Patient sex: M
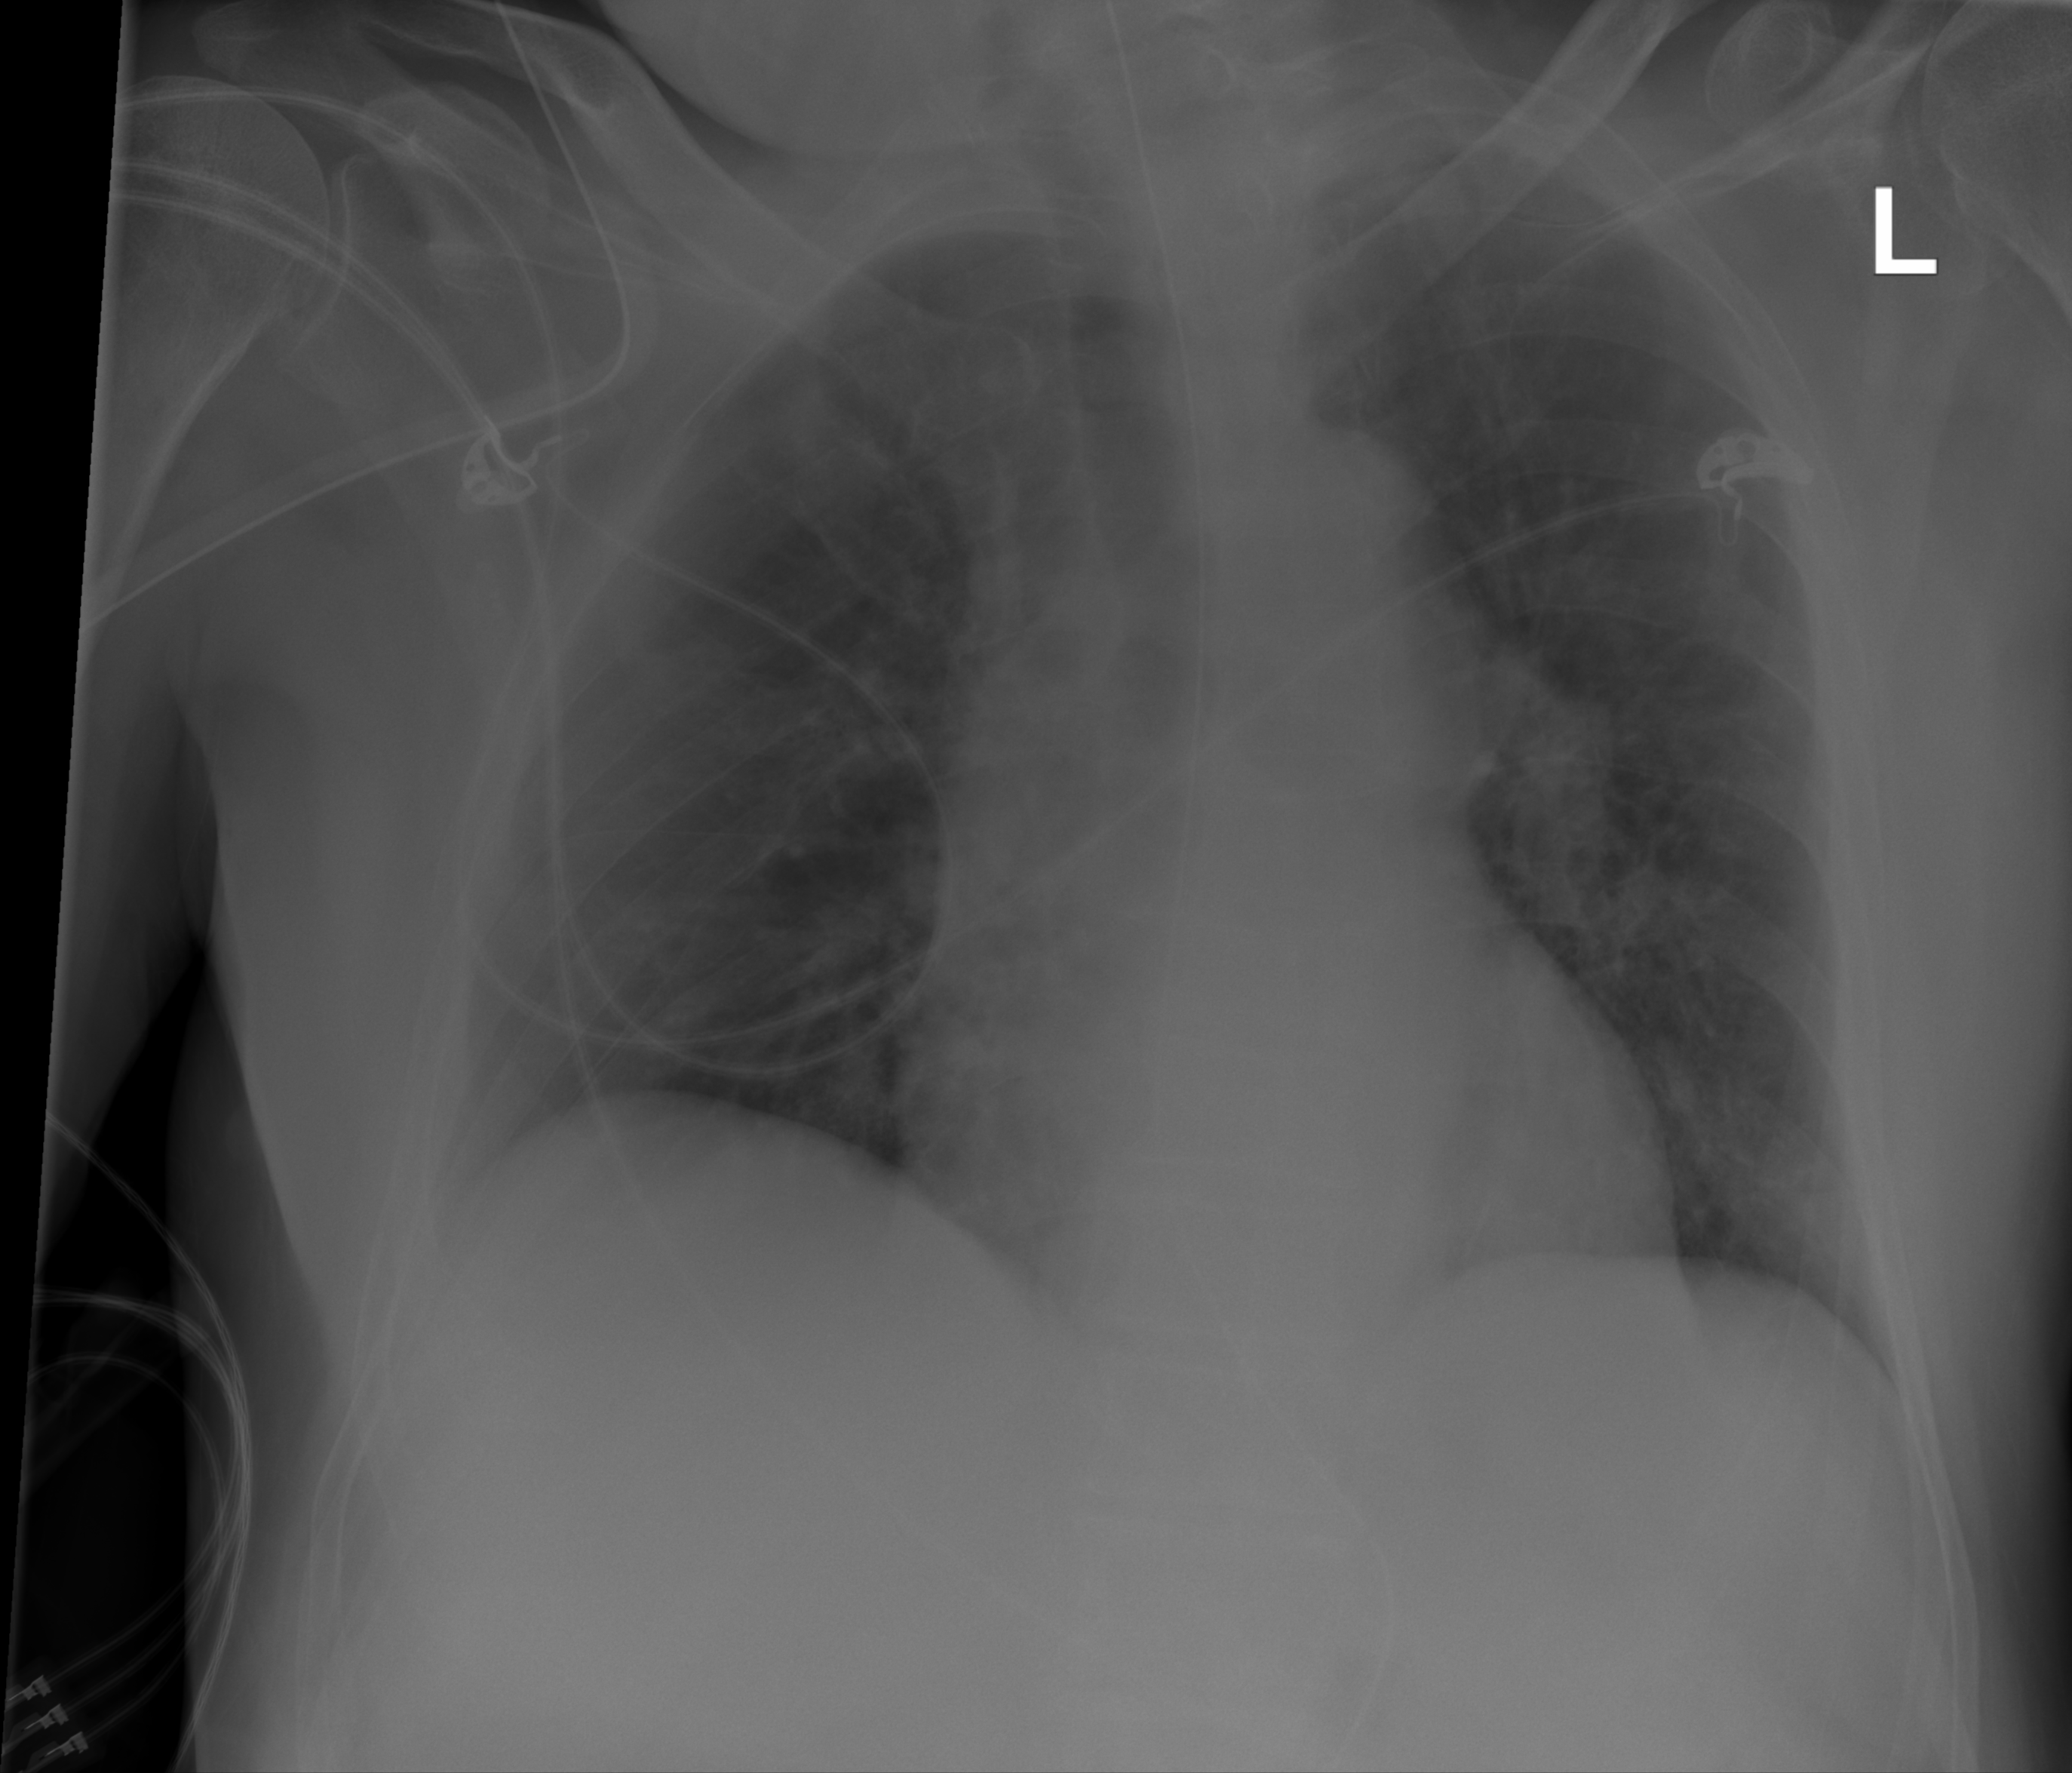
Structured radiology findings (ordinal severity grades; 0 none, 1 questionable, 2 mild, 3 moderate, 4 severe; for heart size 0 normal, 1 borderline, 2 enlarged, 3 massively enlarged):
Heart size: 0
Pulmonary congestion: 0
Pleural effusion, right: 0
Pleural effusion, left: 0
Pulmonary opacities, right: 0
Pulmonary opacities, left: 2
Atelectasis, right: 2
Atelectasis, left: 2